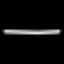
Label: line